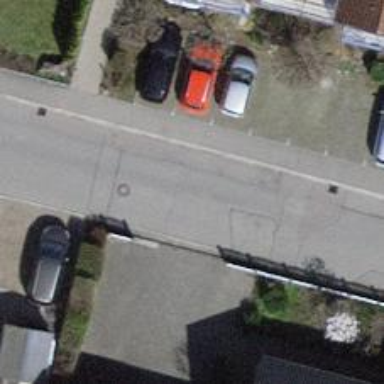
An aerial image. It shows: Residential road with asphalt surface. Sidewalk is present on the left side.